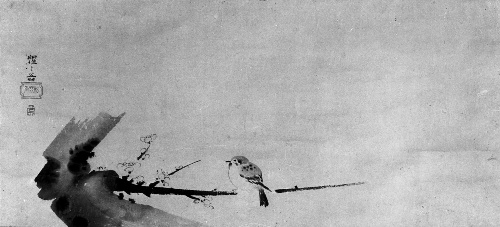
Artist: Shōkadō Shōjō
Artist bio: Japanese, 1584?–1639
Object type: Hanging scroll
Classification: Paintings
Medium: Hanging scroll; ink on paper
Culture: Japan
Period: Edo period (1615–1868)
Dimensions: 10 1/4 x 23 1/8 in. (26 x 58.7 cm)
Department: Asian Art
Credit line: The Howard Mansfield Collection, Purchase, Rogers Fund, 1936
Accession year: 1936
Repository: Metropolitan Museum of Art, New York, NY
Tags: Birds